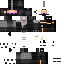
A female skeleton skin with dark skin, wearing brown helmet dressed in a black armor chest and black pants, featuring a closed mouth.